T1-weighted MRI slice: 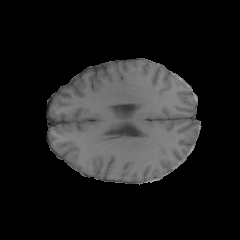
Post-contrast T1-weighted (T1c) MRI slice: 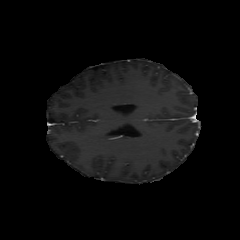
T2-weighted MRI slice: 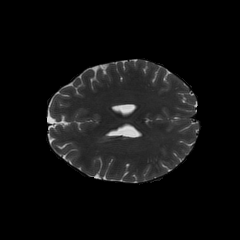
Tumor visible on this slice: no